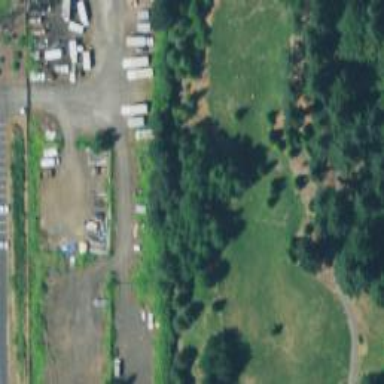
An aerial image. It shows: Disc golf tee area.